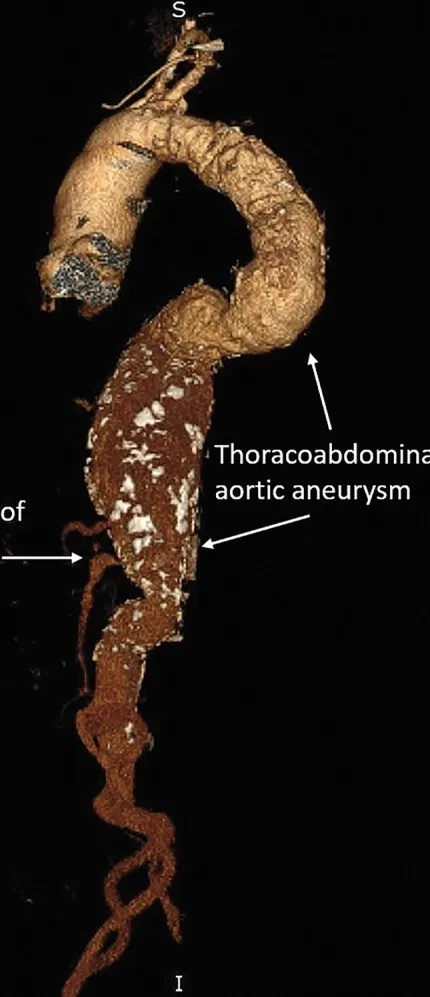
3D reconstructed images showing extensive thoracoabdominal aortic aneurysm extending from the left subclavian artery up to the aortic bifurcation. Stenosis of ostia of superior mesenteric, coeliac artery ostia, and left renal artery. The right renal artery was completely occluded.
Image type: radiology (ct)